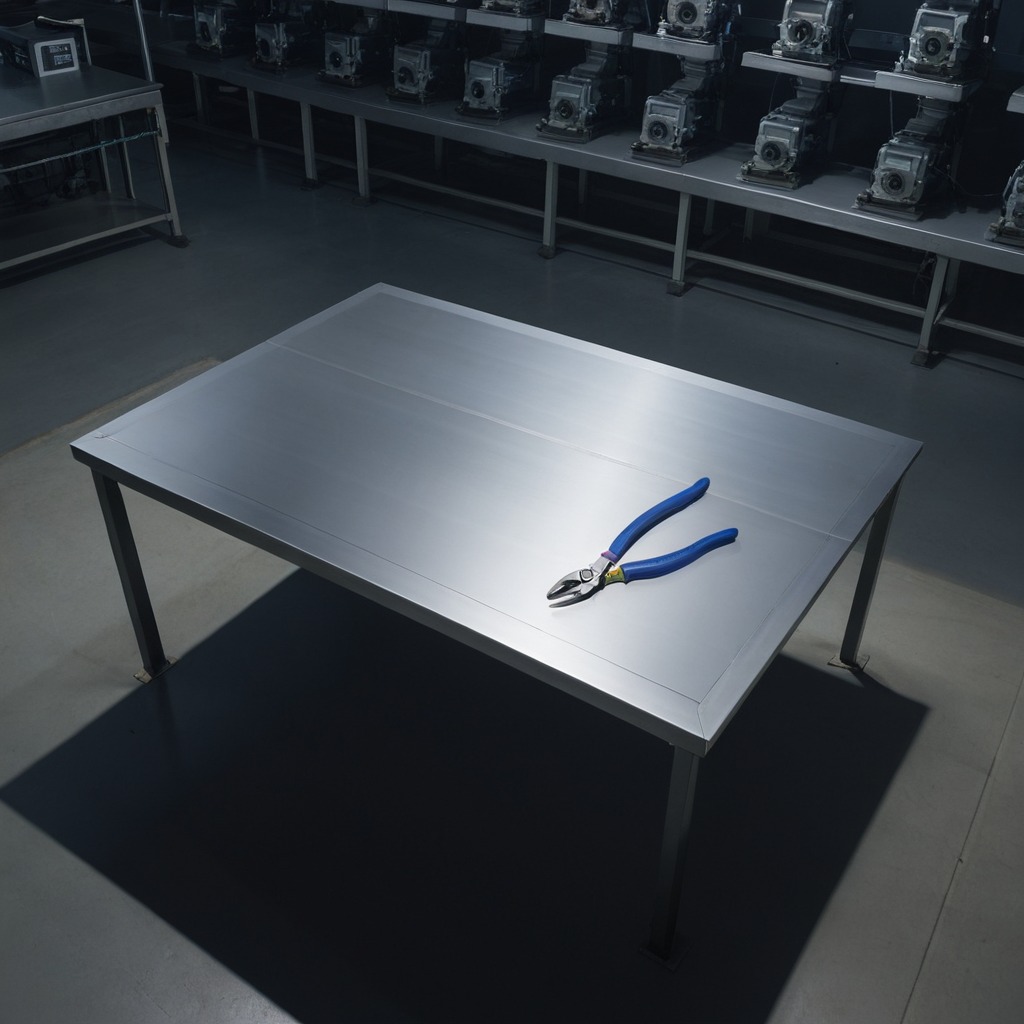
A plier is lying on the tabletop.